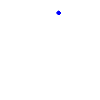
Particle: proton